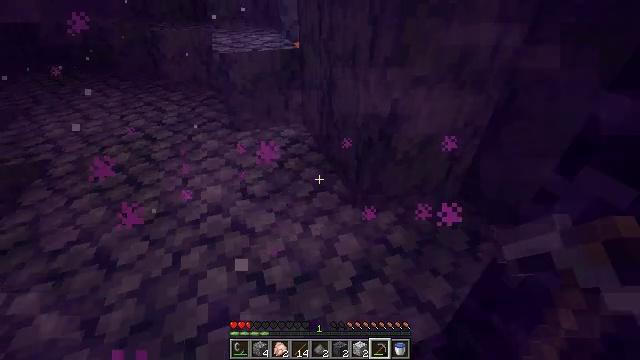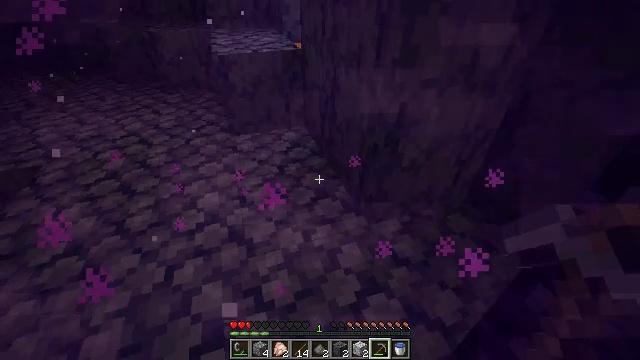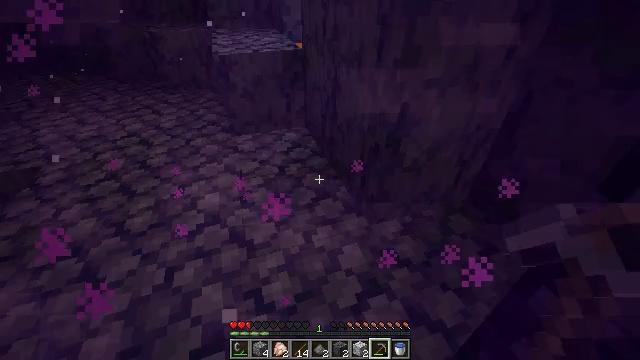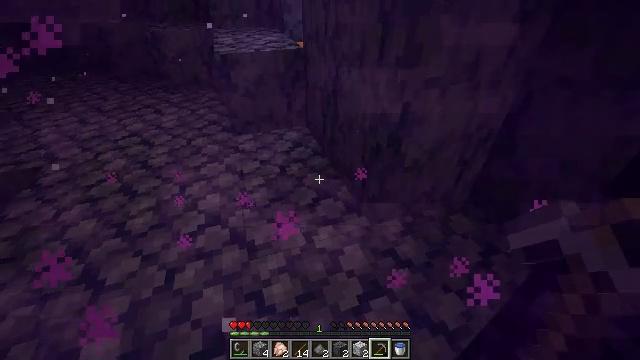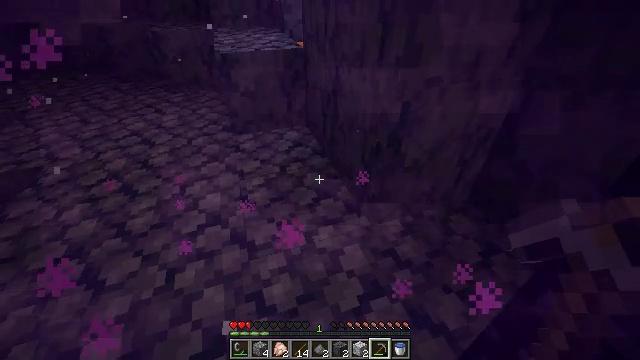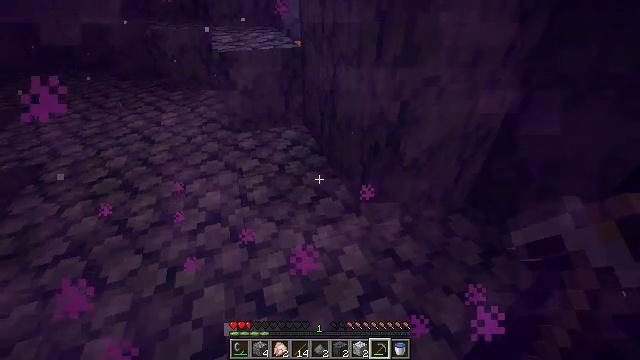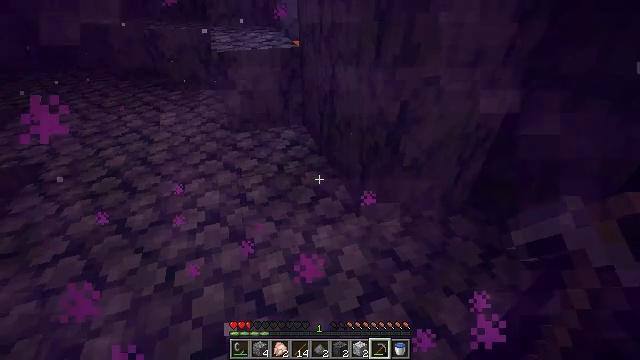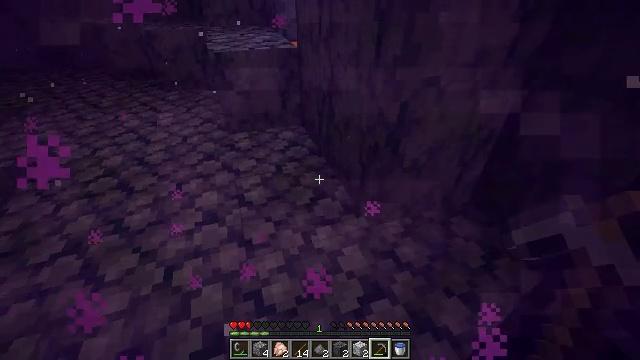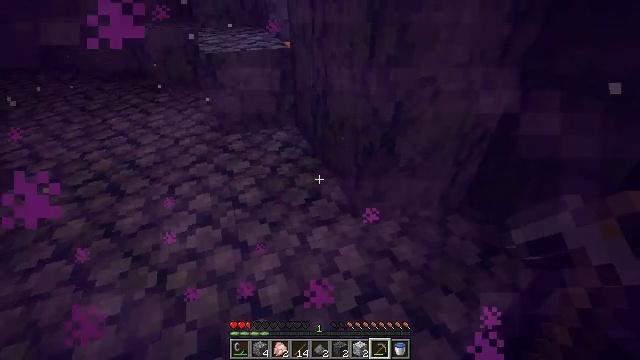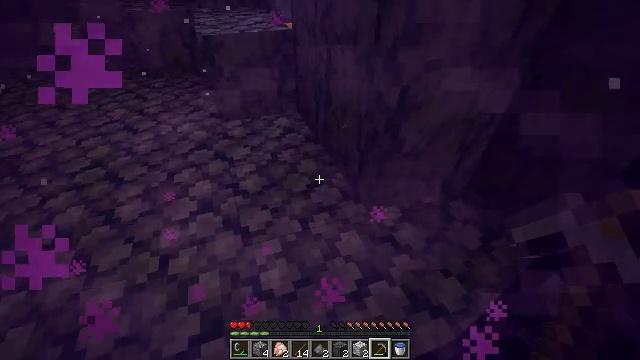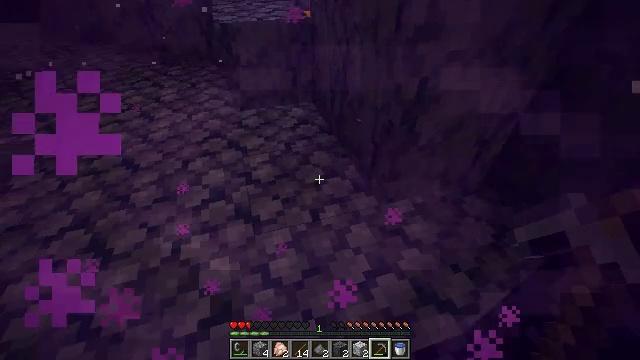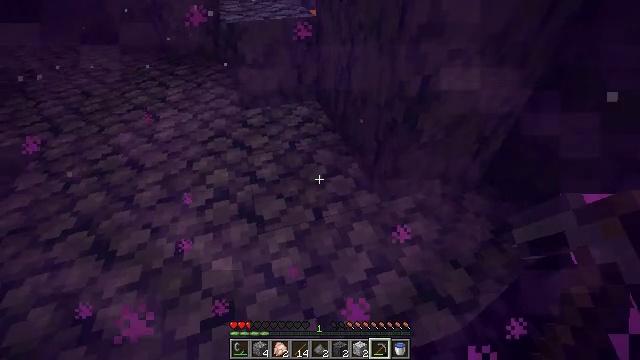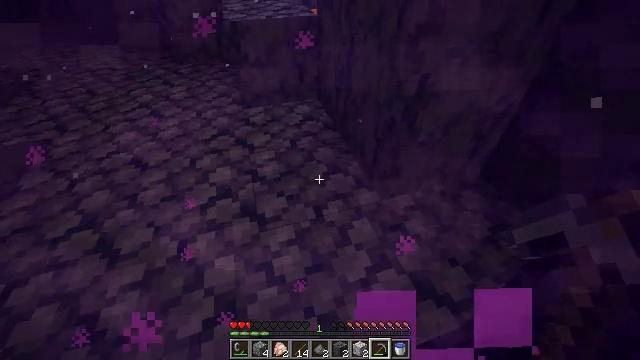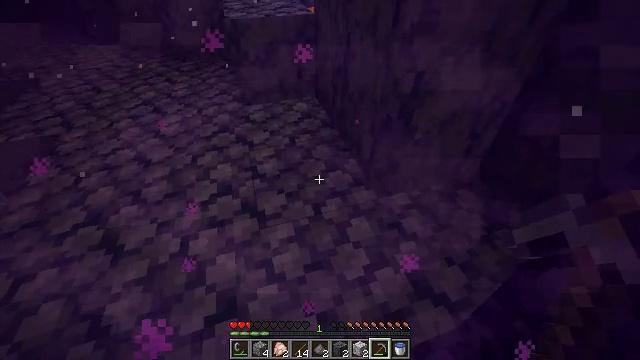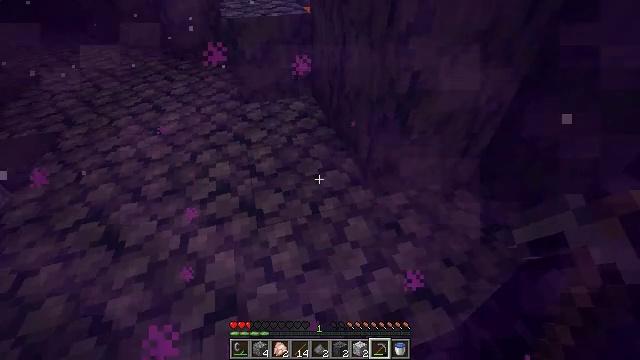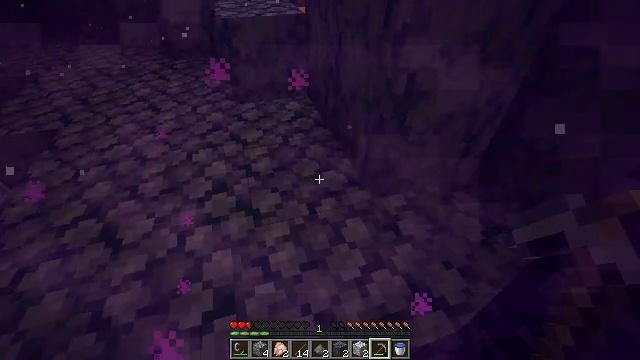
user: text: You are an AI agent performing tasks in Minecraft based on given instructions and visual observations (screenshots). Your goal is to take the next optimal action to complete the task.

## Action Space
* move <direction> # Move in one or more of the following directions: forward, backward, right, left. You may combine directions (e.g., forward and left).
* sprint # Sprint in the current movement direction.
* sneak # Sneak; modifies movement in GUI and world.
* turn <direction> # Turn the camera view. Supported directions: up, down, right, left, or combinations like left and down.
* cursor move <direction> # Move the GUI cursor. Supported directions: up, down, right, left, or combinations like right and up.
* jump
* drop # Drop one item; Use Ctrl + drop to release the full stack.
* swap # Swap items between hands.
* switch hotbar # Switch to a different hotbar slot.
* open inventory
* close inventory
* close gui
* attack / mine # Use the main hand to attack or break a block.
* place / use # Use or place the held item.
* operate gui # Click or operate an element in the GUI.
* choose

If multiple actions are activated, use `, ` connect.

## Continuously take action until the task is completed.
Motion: motion action
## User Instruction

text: Gather basalt from the ground.
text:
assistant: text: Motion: no_op
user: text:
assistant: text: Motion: no_op
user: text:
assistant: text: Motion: no_op
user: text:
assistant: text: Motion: no_op
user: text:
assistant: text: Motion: no_op
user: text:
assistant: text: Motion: no_op
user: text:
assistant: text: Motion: no_op
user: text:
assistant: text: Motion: turn right
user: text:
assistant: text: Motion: turn down
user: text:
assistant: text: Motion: turn left and down
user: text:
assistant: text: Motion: no_op
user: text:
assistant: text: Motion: no_op
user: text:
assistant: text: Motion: no_op
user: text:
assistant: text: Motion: no_op
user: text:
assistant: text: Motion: no_op
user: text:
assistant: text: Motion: no_op
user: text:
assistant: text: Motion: no_op
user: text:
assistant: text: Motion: no_op
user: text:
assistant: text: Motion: turn right and up
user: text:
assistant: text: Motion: turn right and up
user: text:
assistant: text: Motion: turn right and up
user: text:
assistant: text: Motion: turn right and up
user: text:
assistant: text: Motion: turn right and up
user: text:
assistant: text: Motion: no_op
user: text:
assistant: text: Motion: turn left and up
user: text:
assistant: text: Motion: turn left and up
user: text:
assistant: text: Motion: turn left
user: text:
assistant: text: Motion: turn left
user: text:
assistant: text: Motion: no_op
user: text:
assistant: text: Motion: no_op